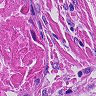
Metastatic tissue present: yes